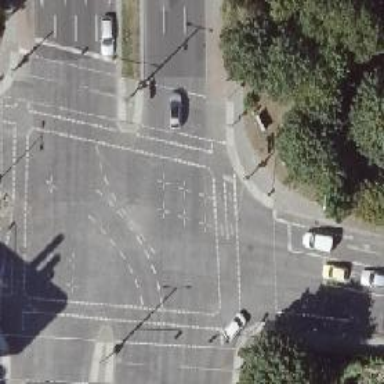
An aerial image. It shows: Crossing with traffic signals.